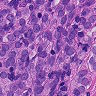
Metastatic tissue present: yes